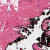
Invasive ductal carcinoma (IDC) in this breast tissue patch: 0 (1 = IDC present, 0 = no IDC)